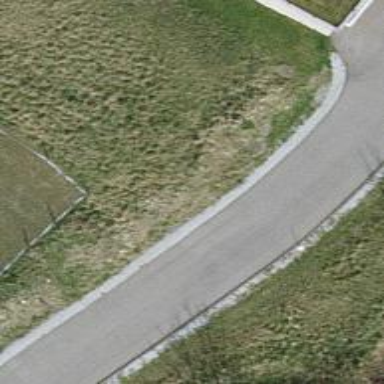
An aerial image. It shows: Driveway.